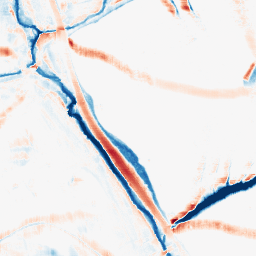
Category: morphological
Decomposition family: morphological_square
Decomposition parameters: operation: average
size: 15
Upsampling method: quartic
Upsampling parameters: scale: 4
Upsampling scale: 4